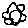
Label: flower